Question: I'm trying to achieve this layout on my page amongst the #about1, #about2 #about3, #about4 and #twitter divs on the lower part of my web page.

The #twitter div (the large one on the right) is falling below the other 4 divs (#about1, etc) on the left.
Here is my web page here online where you can see the #twitter div dropping below: <URL>
Any ideas what I can do to the markup or CSS to make this position correctly as per the visual above?
'''
#twitter{
width: 260px;
margin-bottom: 20px;
height: 290px;
overflow: auto;
font-size: 11px;
background: #ececec;
}
'''
Do I need to add anything to the CSS or markup?
Many Thanks
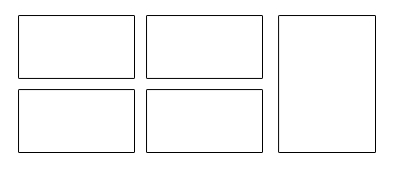
Answer: Looks to me like it's happening because the "wrapper" div on your site isn't wide enough to fit all the boxes below. So you can probably fix it by either resizing that div, or putting the boxes below in a separate div that's not contained by "wrapper".
However, that introduces a new problem because the flow layout of those 4+1 boxes is incorrect. One way you could fix that would be to add "float:right;" to #twitter, and put it before the 4 boxes in the HTML.
So the complete structure would be:
'''
<div wrapper></div>
<div wrapper2>
<div twitter style="float:right"></div>
<div box1></div>
<div box2></div>
...
</div>
'''